Field crop: maize
Growth stage: 2
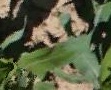
Species: maize